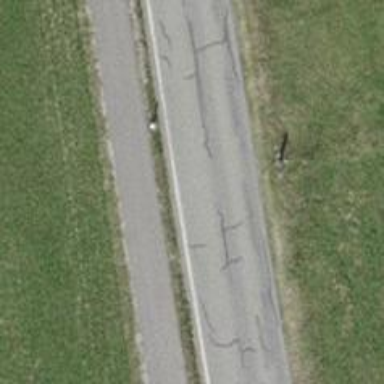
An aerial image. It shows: Tertiary road with asphalt surface and cycle track on the left side.